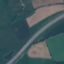
Label: Highway